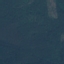
Label: Forest